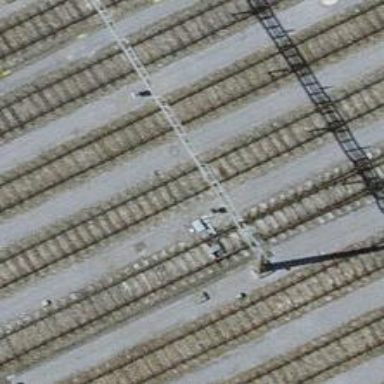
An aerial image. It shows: Railway switch.